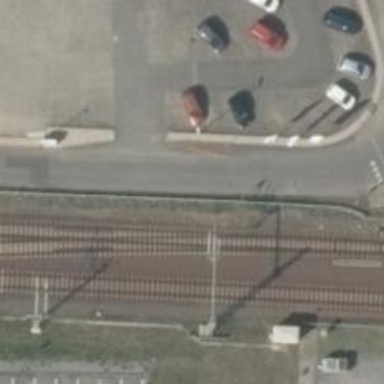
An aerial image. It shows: Railway signal.